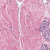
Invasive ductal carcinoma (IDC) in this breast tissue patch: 0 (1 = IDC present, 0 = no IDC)